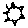
Label: sun